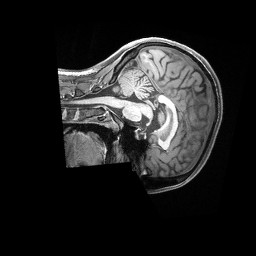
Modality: T1w
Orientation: sagittal
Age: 23
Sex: male
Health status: healthy
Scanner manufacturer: siemens
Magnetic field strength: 3 T
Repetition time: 2.4 s
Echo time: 0.00228 s